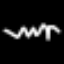
Label: squiggle